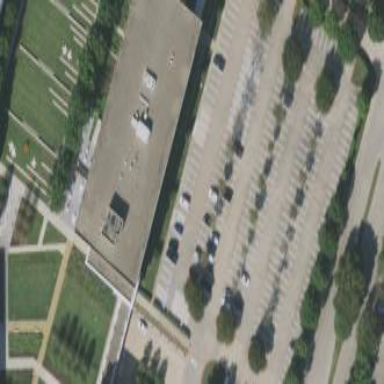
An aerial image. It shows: Office building.